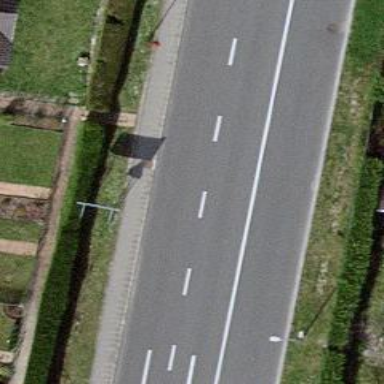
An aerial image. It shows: Road with steps.